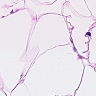
Metastatic tissue present: no